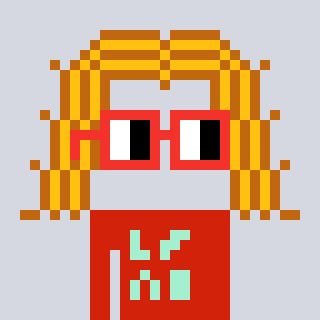
a pixel art character with square red glasses, a hair-shaped head and a red-colored body on a cool background